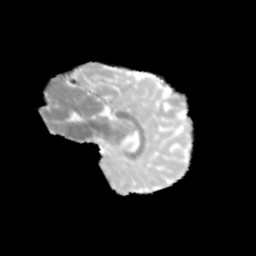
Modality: MD
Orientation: sagittal
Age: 12
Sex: female
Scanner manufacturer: siemens
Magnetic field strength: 3 T
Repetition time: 3.8 s
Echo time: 0.07 s